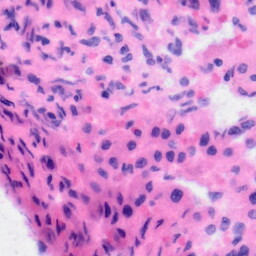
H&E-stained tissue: Liver